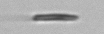
Label: fiber